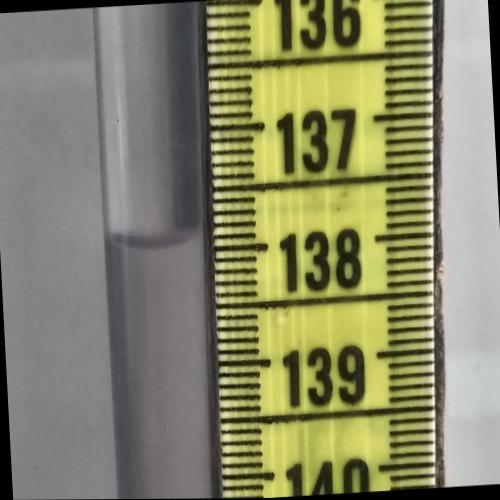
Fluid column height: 137.9 cm